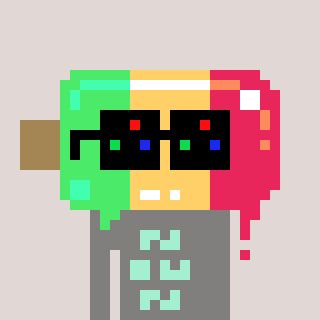
a pixel art character with square black sunglasses, a icepop-shaped head and a bluegrey-colored body on a warm background